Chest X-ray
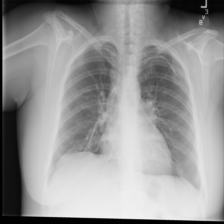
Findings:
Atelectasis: negative
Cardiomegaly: negative
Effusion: negative
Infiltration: negative
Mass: negative
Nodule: negative
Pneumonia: negative
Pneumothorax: negative
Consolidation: negative
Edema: negative
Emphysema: negative
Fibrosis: negative
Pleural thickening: negative
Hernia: negative